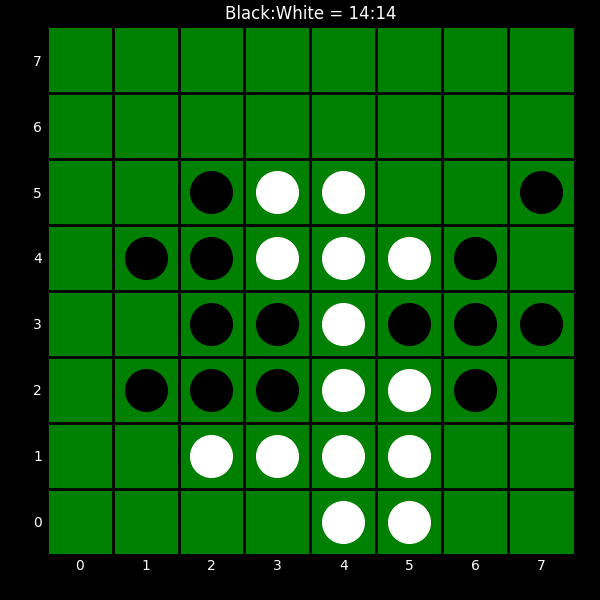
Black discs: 14
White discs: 14